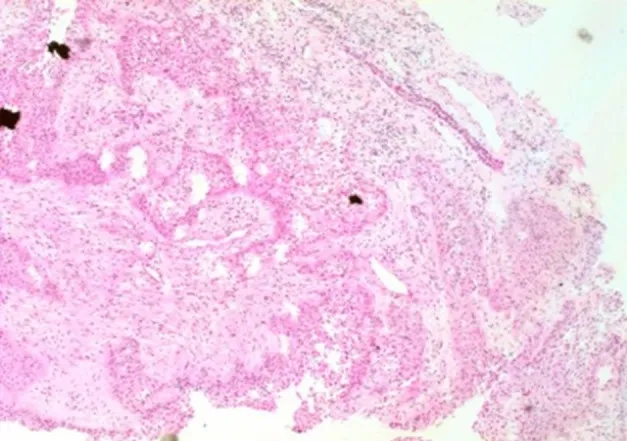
The image of pathology. Palisaded columnar epithelium cells, stellate reticular cells, and keratinized tissues are dominant, and glial hyperplasia zone is adjacent to the nerve tissue, compatible with adamantinomatous craniopharyngioma (X 200).
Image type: pathology (h&e)